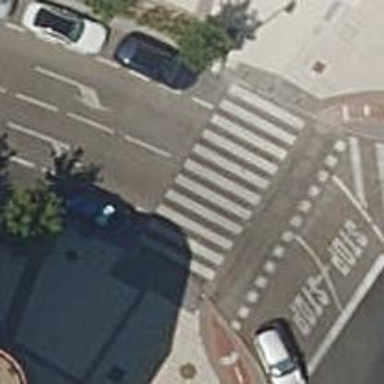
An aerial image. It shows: Uncontrolled zebra crossing on footway.